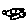
Label: smiley face